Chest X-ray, PA view. Patient: 36 years old, sex F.
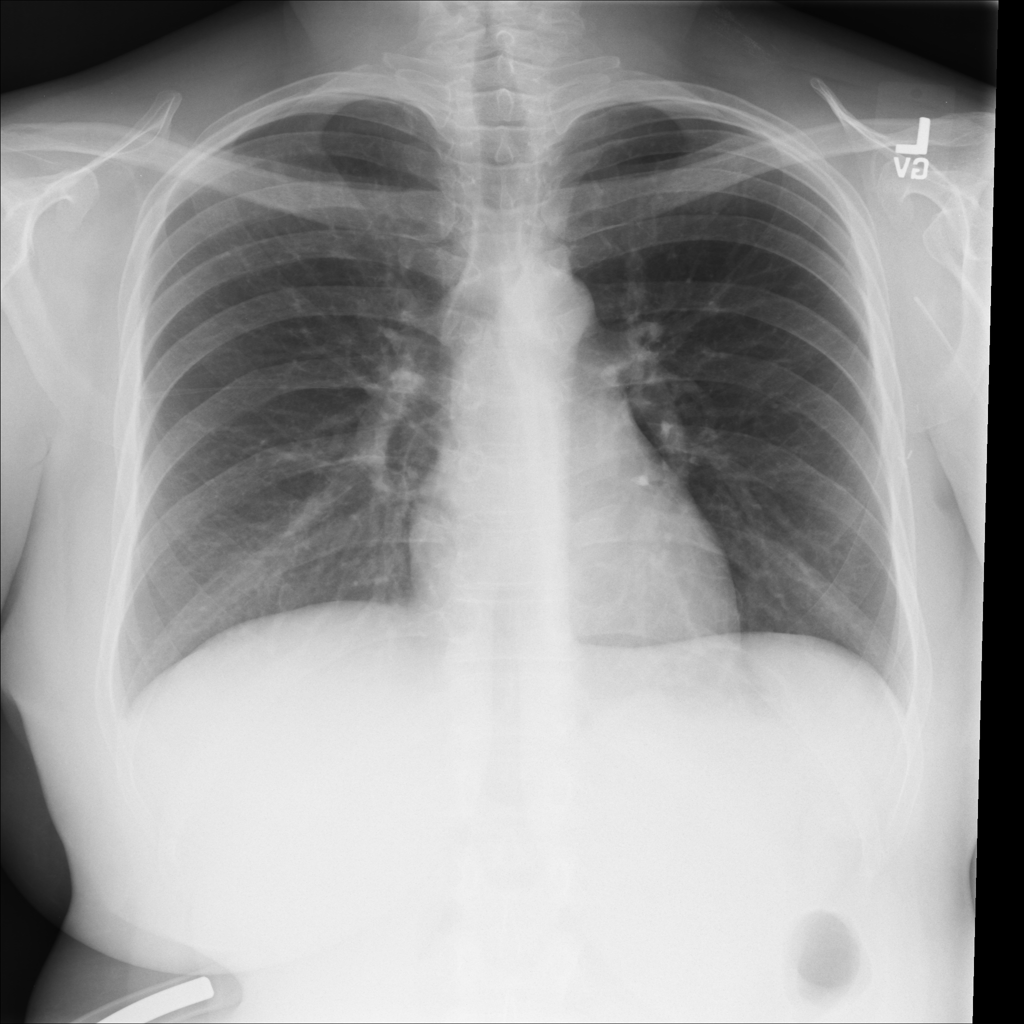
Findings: No Finding